Question: Count the number of objects in the diagram.
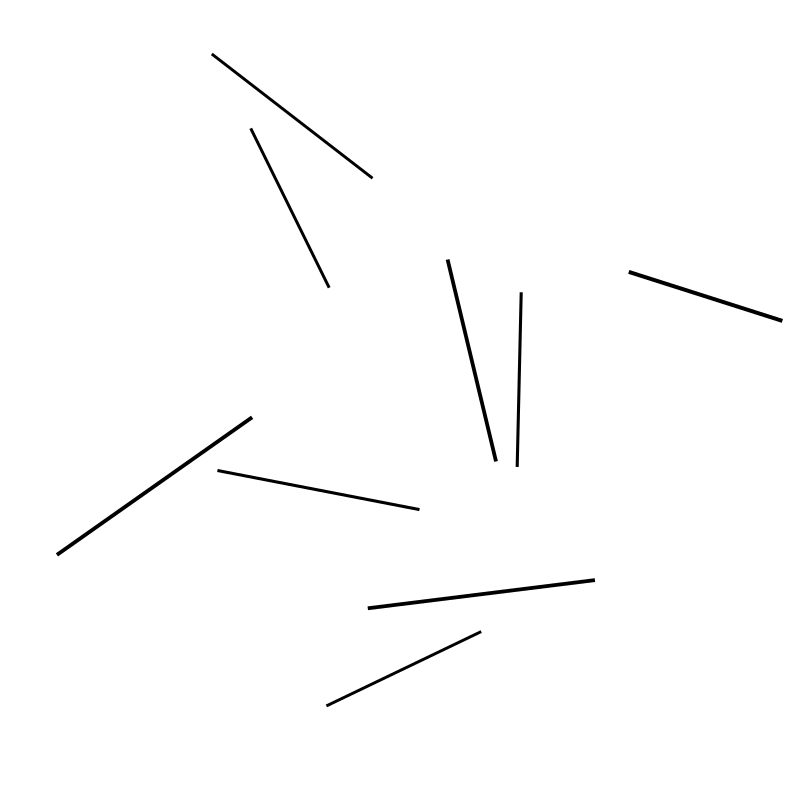
Answer: 9